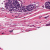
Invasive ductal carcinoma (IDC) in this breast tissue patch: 0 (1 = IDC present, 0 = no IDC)